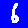
Digit: 6